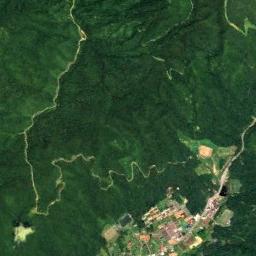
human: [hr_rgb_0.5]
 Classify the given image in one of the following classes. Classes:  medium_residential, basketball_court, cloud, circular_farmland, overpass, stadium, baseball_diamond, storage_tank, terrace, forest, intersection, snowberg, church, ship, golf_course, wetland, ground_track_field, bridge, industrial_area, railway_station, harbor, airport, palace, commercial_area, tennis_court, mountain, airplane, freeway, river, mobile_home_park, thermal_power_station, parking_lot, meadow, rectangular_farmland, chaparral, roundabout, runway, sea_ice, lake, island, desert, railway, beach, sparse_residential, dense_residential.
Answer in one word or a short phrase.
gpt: mountain